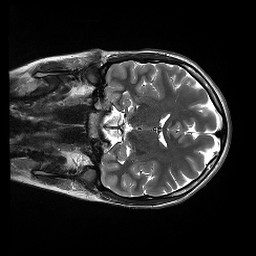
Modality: T2w
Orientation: coronal
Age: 21
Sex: female